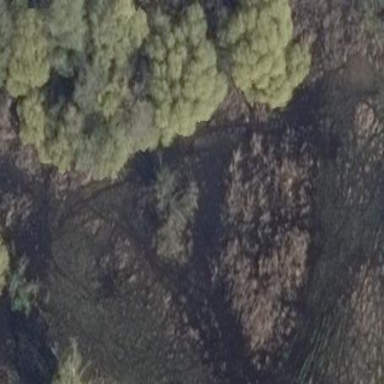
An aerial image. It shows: Reedbed in wetland area.